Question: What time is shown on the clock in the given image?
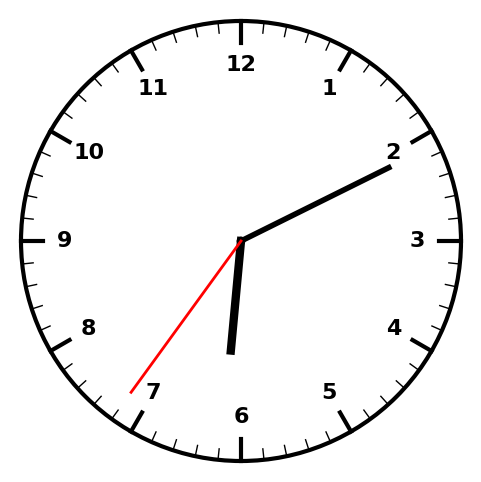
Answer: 06:10:36